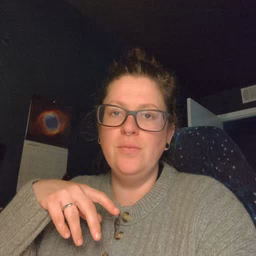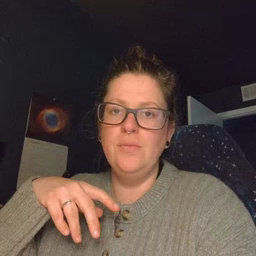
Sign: dry